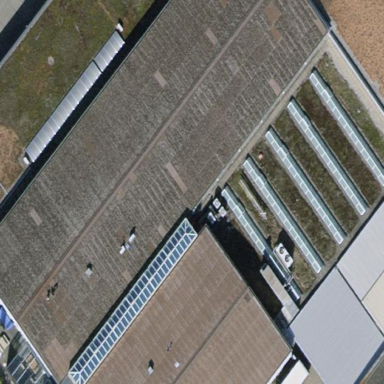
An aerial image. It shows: Manufacturing building.